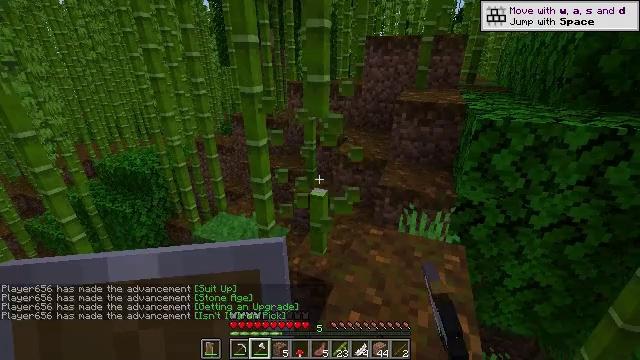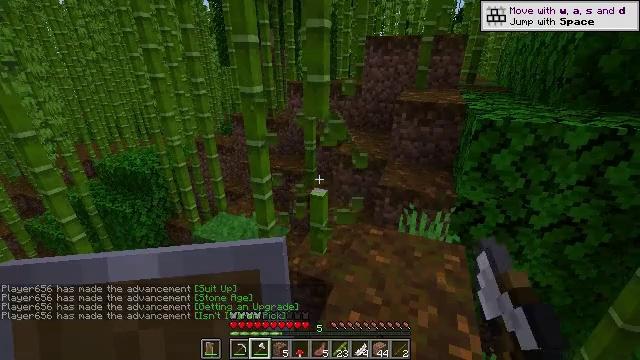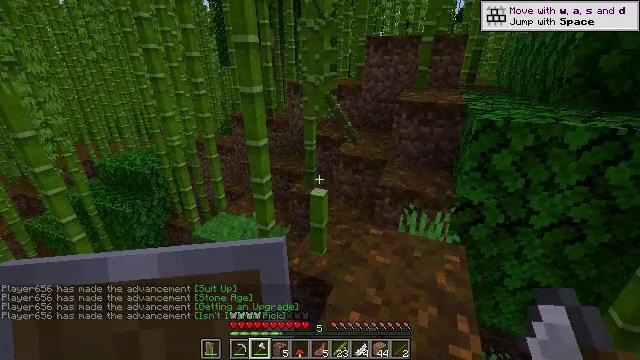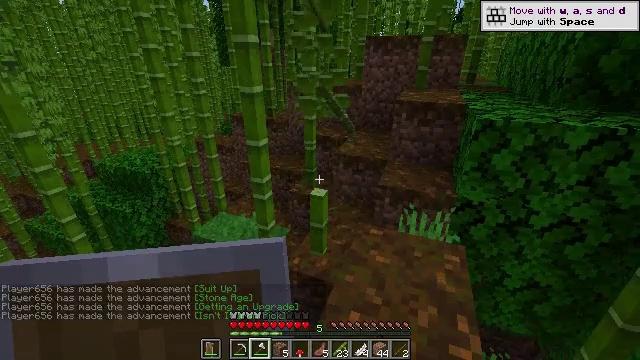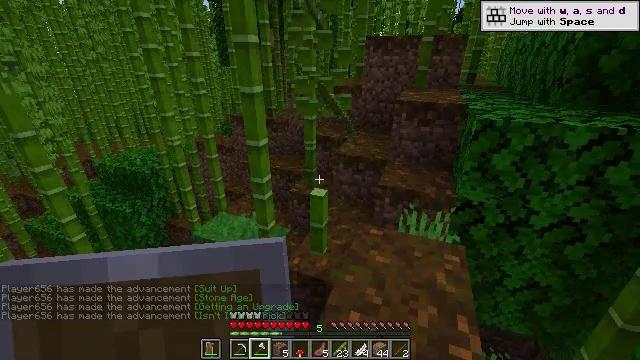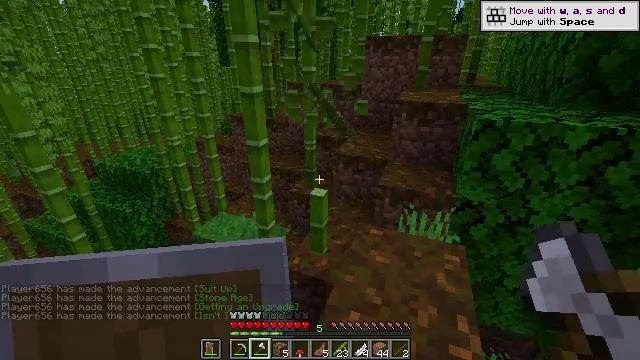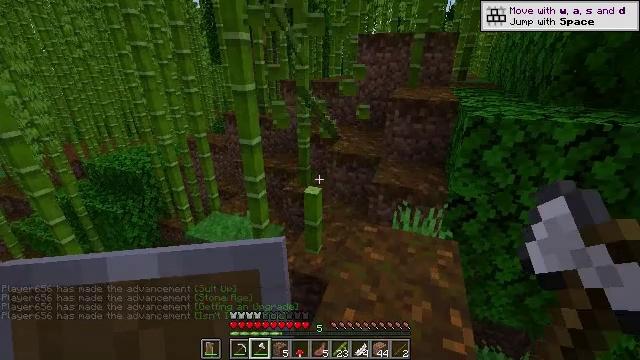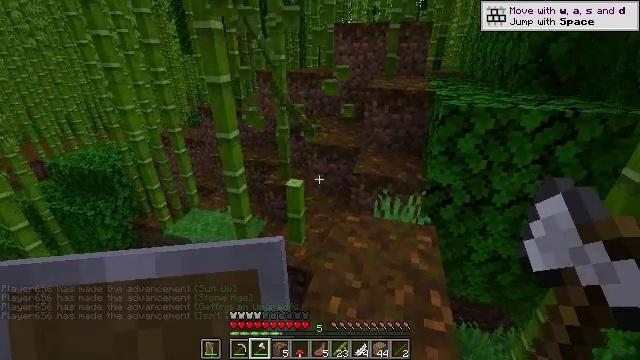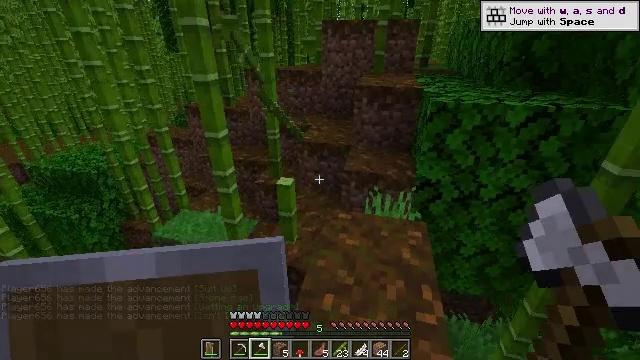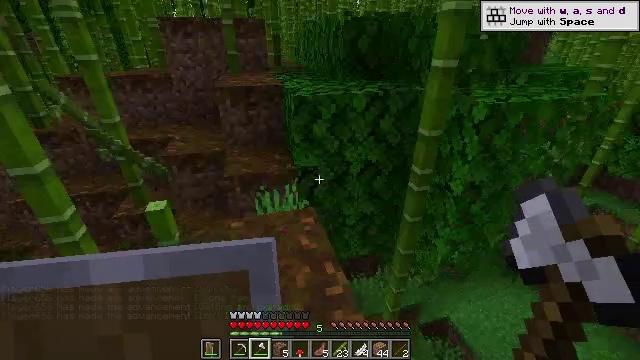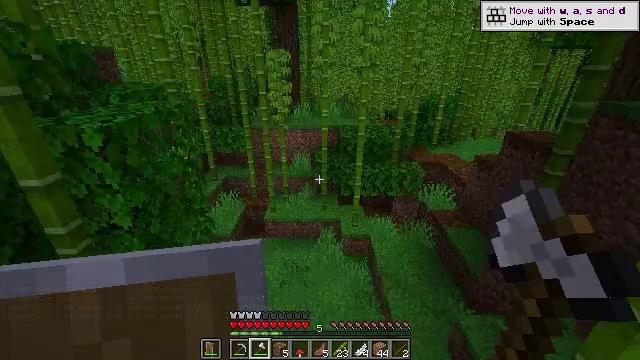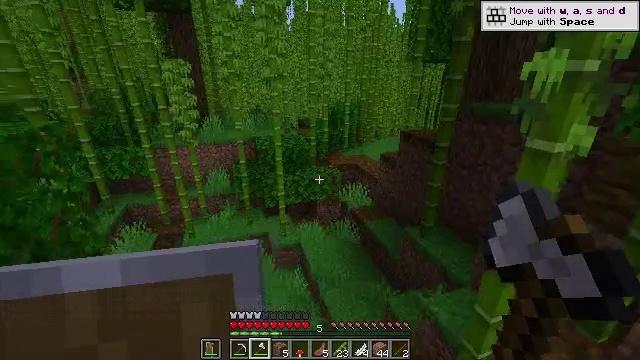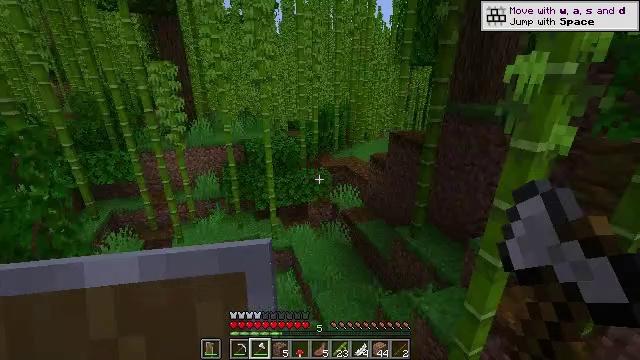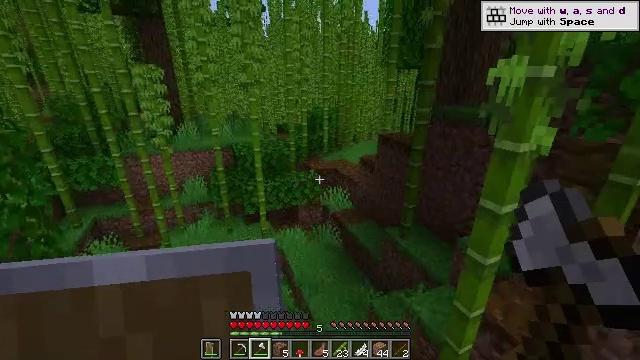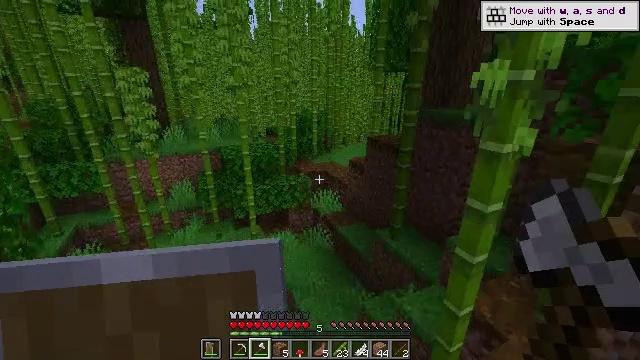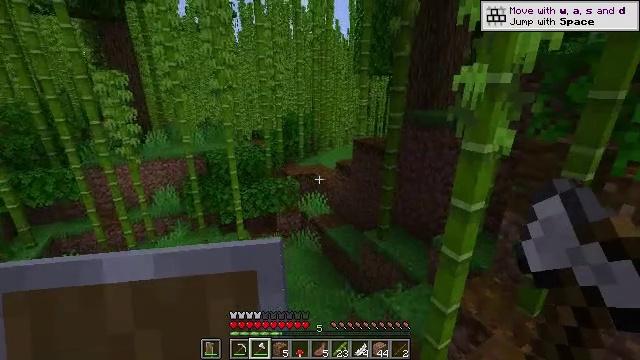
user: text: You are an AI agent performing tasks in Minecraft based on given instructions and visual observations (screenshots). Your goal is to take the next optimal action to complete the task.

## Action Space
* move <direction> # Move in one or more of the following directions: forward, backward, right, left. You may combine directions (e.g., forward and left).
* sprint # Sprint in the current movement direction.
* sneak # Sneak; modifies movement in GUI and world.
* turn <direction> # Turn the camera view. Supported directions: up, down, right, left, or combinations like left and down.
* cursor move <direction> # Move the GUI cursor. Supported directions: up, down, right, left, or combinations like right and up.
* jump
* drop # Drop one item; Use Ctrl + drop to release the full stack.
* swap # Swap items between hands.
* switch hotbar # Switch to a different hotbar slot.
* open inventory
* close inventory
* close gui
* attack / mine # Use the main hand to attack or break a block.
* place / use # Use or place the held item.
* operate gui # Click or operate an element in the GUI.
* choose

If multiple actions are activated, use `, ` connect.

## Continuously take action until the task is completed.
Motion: motion action
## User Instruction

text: Gather oak leaves by attacking.
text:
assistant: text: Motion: attack / mine
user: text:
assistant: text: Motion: attack / mine
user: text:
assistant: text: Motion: attack / mine
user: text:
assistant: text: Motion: attack / mine
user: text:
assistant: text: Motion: no_op
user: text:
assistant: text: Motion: turn right
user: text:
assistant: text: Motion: turn right and down
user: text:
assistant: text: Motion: turn right
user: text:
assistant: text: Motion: turn right
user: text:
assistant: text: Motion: turn right and up
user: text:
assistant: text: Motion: turn right and up
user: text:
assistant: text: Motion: turn right
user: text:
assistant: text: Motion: turn right
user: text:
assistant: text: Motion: turn right
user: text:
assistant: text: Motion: turn right
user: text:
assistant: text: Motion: turn right
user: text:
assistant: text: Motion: turn right
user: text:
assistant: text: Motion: turn right
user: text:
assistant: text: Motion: no_op
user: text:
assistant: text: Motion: turn left and down
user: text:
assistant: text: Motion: turn left
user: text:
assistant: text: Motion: turn left
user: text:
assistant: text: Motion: no_op
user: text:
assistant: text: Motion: move forward
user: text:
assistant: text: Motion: move forward
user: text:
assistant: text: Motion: move forward, turn right
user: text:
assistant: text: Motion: move forward, turn right
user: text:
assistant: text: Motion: move forward, turn right
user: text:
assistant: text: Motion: move forward, turn right
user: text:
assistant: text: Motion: turn right